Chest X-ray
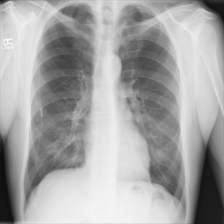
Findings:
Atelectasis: negative
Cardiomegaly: negative
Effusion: negative
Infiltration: negative
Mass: negative
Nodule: negative
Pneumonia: negative
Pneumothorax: negative
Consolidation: negative
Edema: negative
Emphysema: negative
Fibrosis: negative
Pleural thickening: negative
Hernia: negative